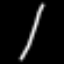
Label: line